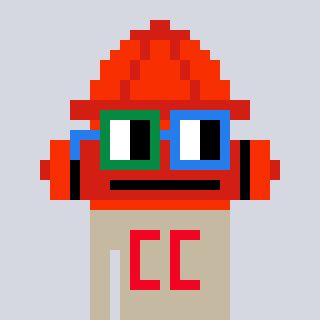
a pixel art character with square green and blue glasses, a fire hydrant-shaped head and a bege-colored body on a cool background